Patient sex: F
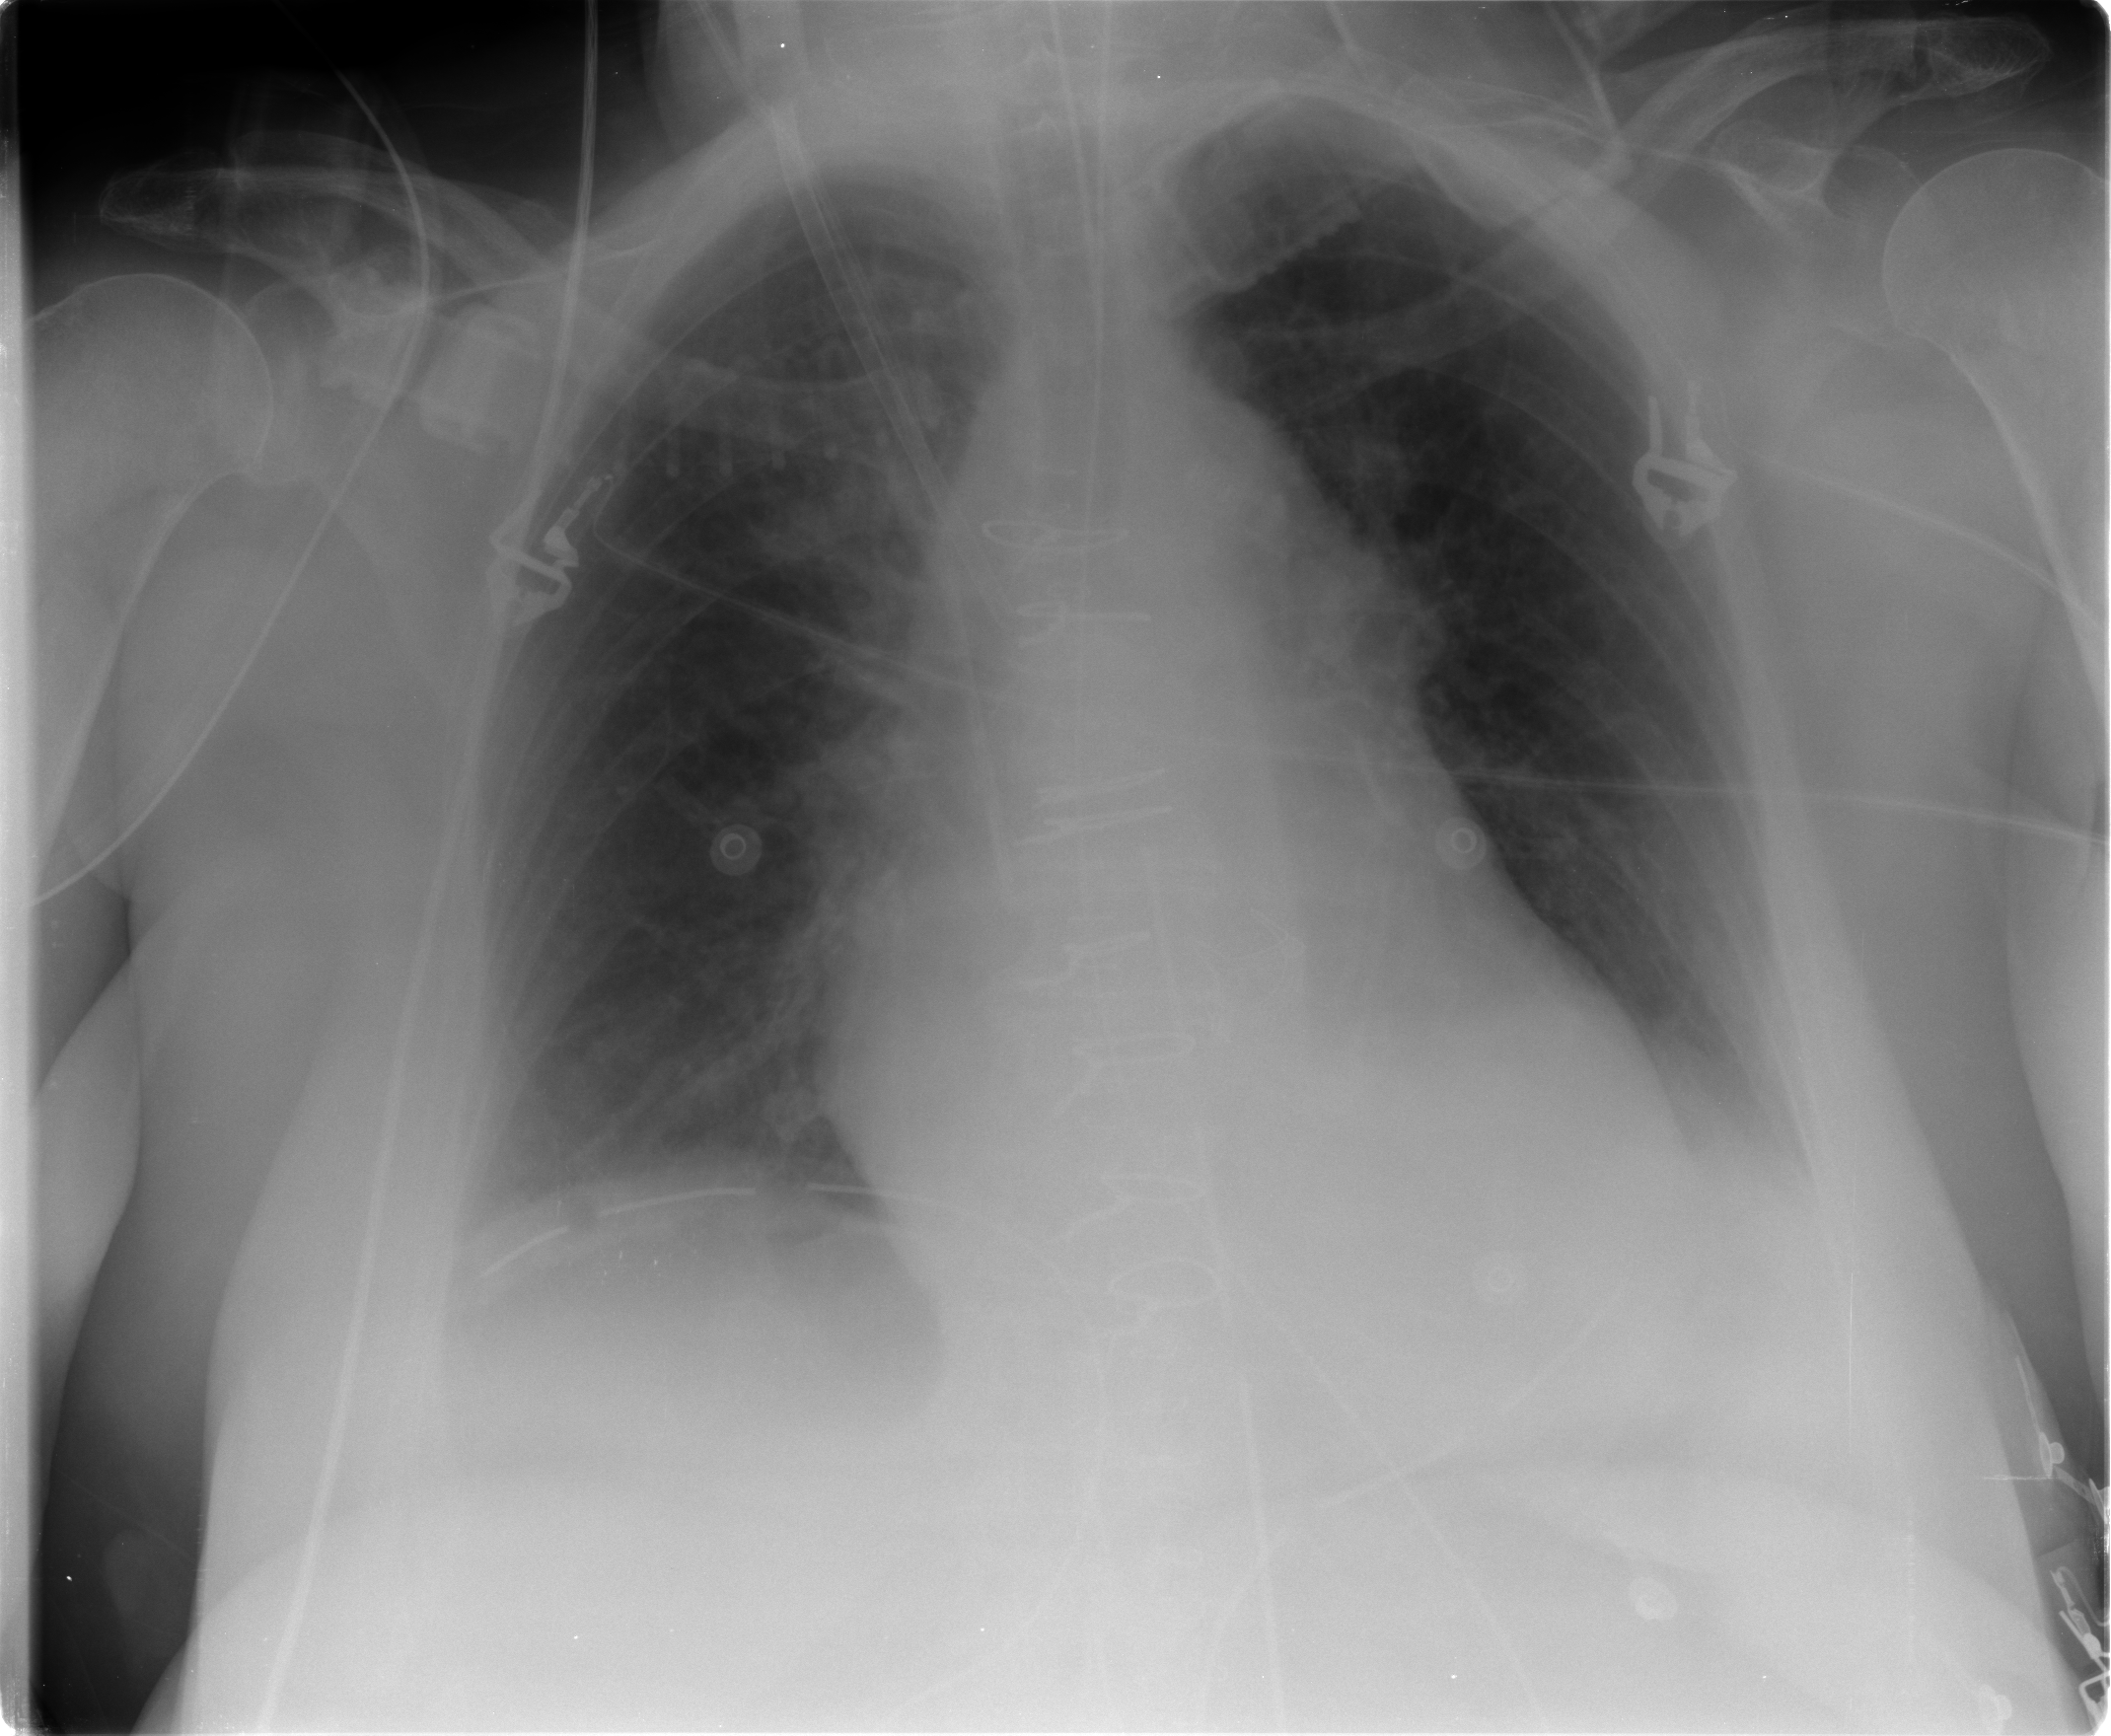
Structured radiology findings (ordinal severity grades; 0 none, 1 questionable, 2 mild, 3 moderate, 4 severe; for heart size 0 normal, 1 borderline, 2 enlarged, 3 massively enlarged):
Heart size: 2
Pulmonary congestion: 0
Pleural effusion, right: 2
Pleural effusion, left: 2
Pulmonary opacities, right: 0
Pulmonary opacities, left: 0
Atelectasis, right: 2
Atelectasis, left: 2